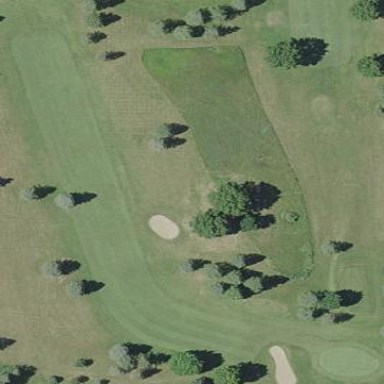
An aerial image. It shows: Golf fairway in the image.